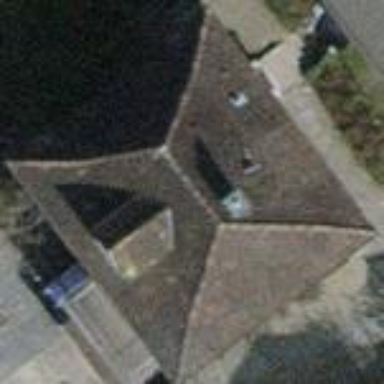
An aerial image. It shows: Building with hipped roof.